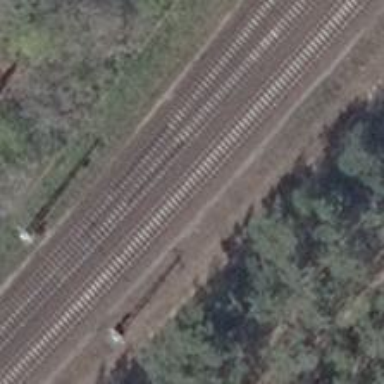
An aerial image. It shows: Railway with electrified contact lines.